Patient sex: M
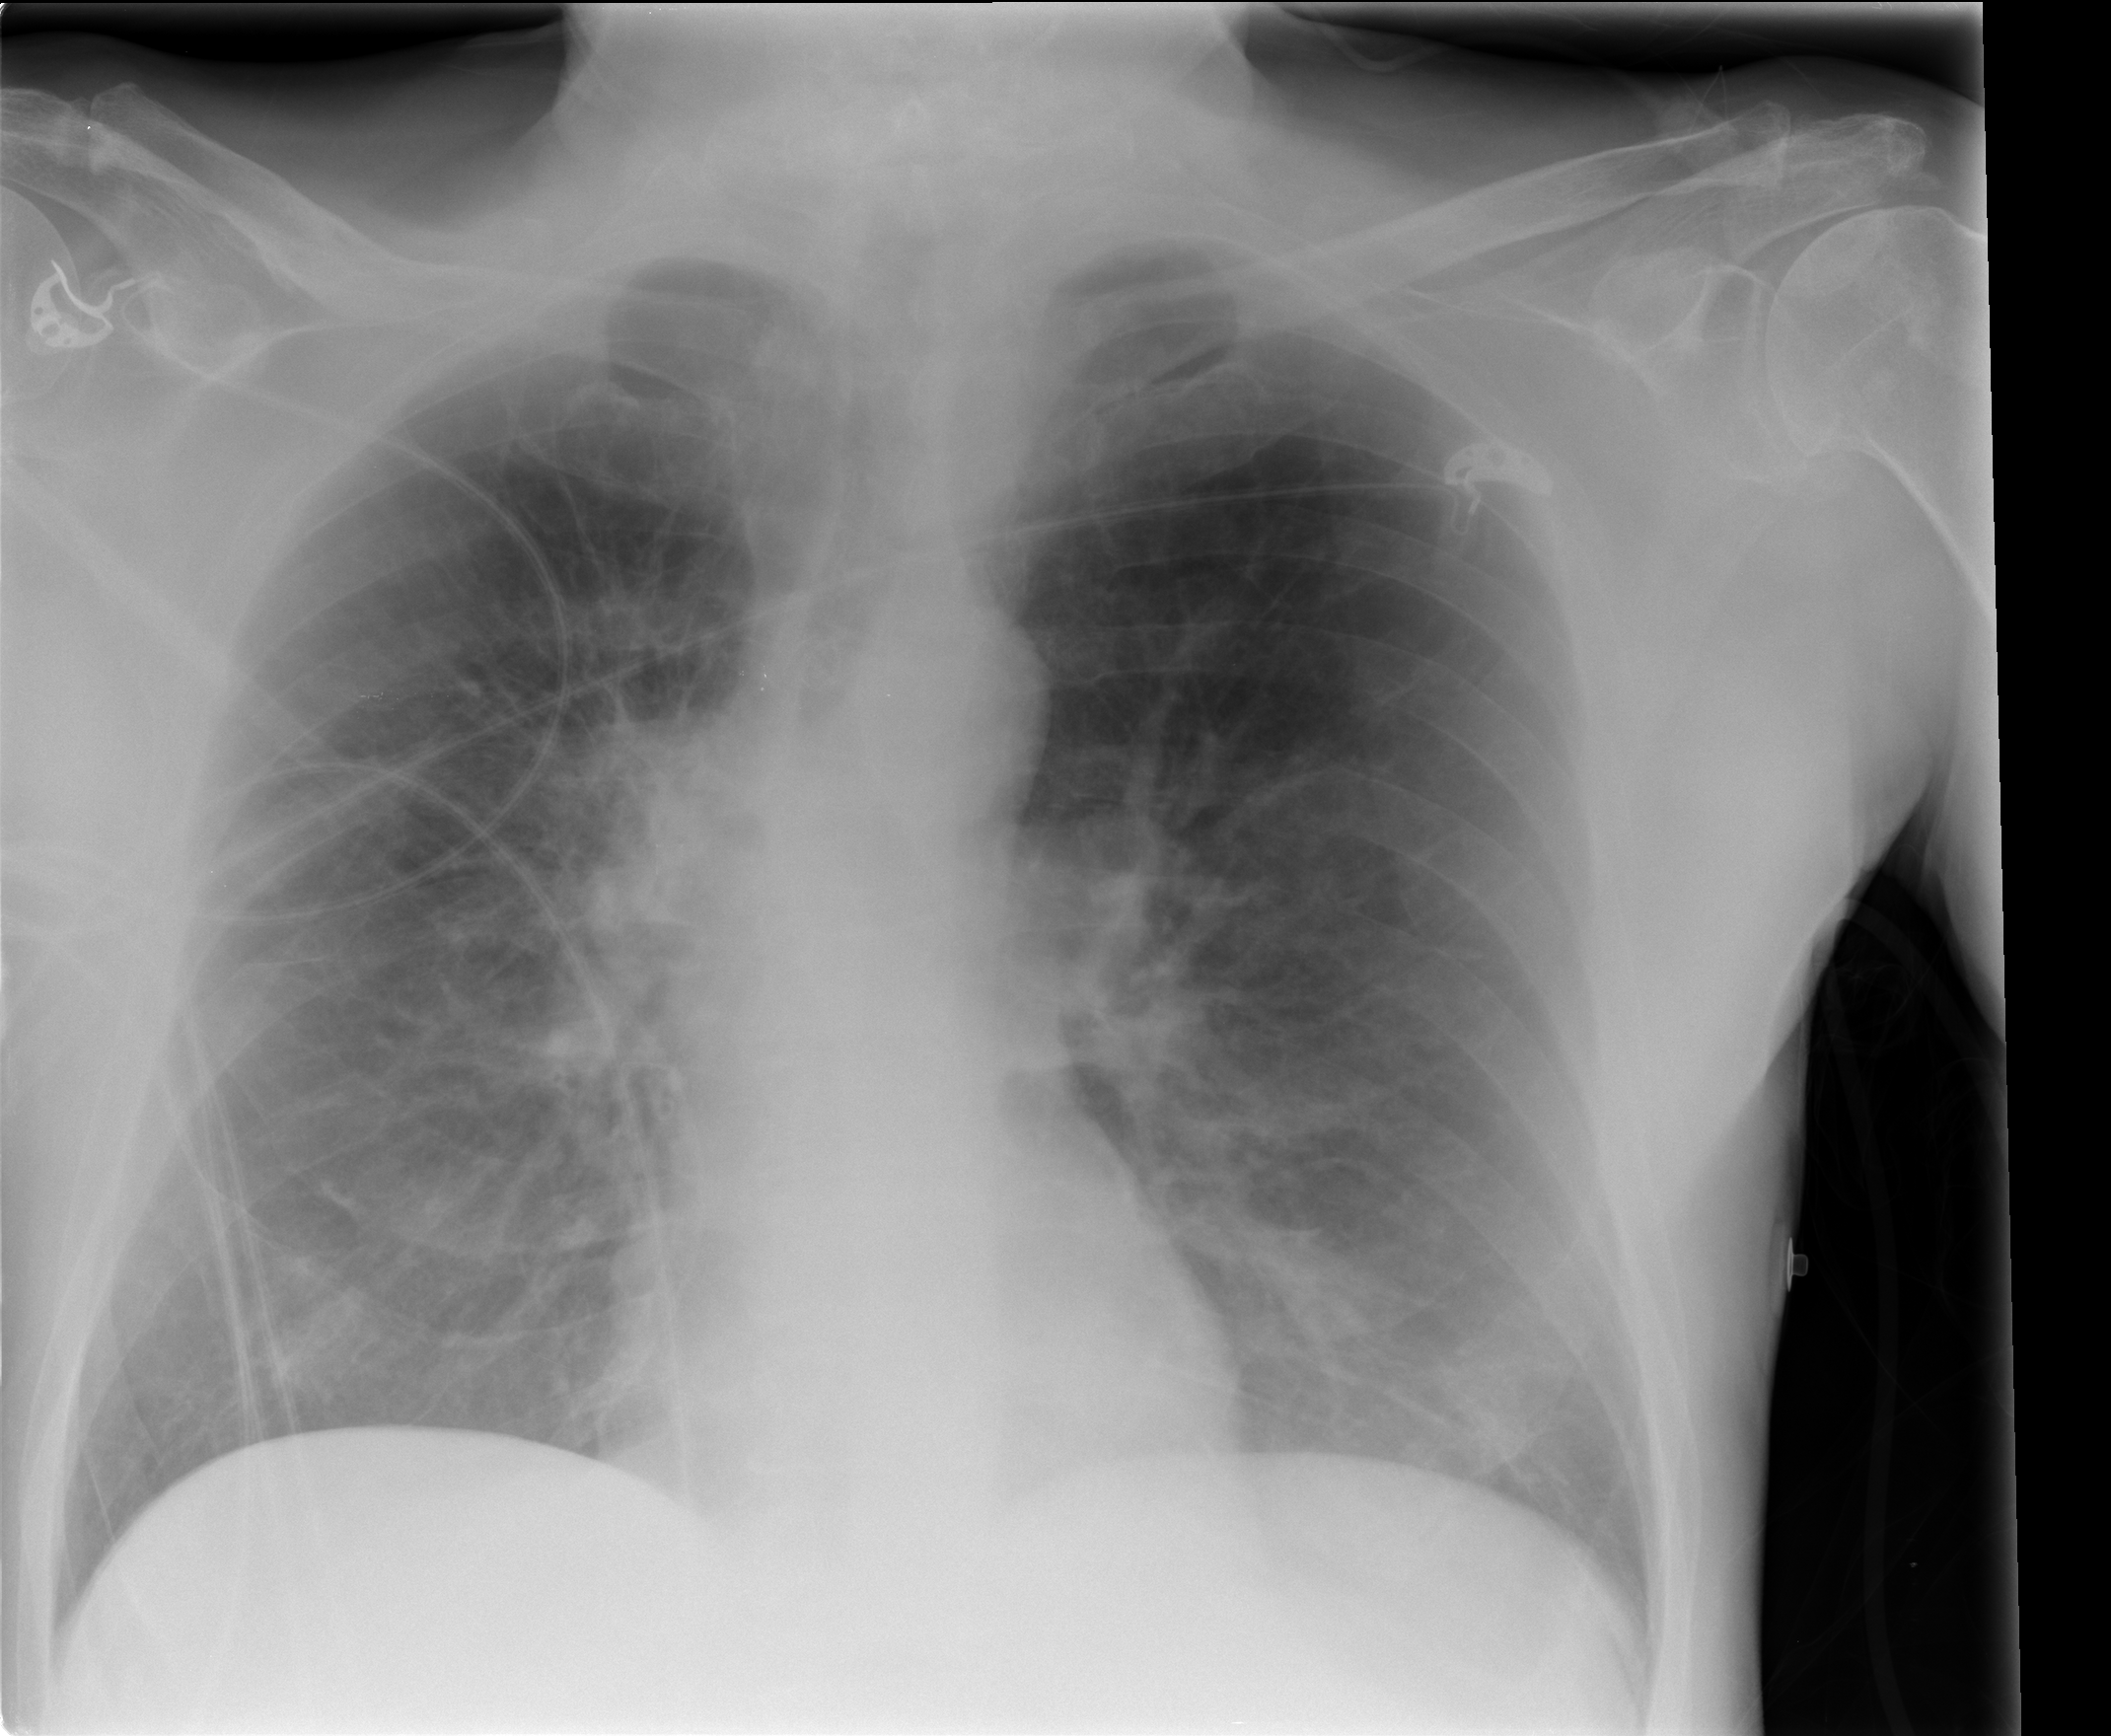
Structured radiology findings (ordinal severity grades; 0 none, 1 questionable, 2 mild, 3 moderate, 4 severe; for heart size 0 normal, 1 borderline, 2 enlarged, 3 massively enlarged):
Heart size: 0
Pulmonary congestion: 0
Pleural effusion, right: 0
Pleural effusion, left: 0
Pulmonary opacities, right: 1
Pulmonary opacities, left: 0
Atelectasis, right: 0
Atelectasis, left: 0